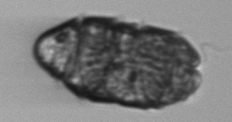
Label: Margalefidinium